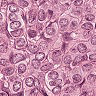
Metastatic tissue present: yes